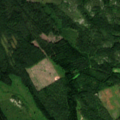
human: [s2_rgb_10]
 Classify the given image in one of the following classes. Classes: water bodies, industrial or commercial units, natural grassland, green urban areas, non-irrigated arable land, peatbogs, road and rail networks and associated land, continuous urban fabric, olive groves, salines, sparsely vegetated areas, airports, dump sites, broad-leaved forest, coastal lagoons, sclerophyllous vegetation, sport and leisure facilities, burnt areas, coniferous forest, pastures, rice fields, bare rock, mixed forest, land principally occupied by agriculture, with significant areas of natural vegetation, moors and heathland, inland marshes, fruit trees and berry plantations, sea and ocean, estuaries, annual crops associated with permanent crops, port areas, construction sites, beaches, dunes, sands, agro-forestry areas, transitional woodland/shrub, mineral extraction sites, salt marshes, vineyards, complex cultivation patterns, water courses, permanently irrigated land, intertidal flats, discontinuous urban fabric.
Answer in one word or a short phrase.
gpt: coniferous forest, mixed forest, transitional woodland/shrub